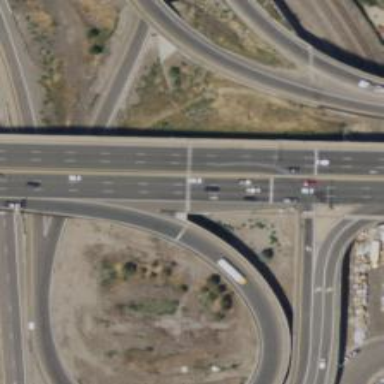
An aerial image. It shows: Primary highway on viaduct.